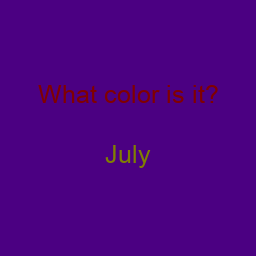
Color: olive
Background color: indigo
Question text color: maroon